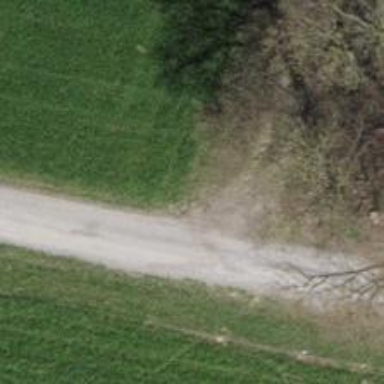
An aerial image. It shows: Unclassified road with asphalt surface.